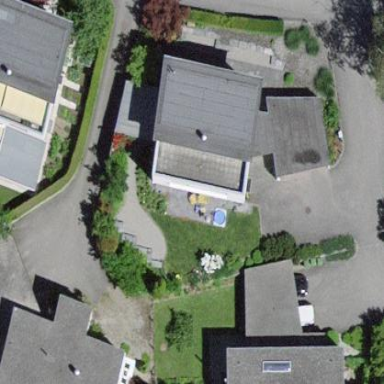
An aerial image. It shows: Building with flat roof.